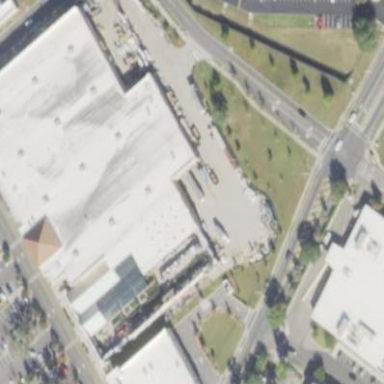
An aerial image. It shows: Retail building.